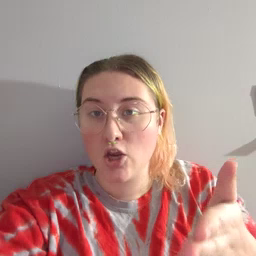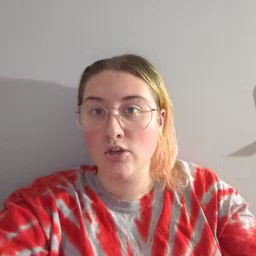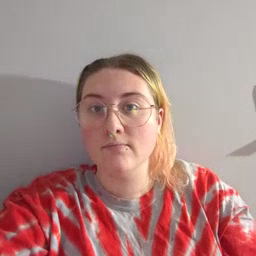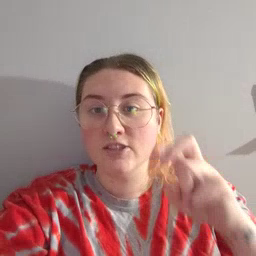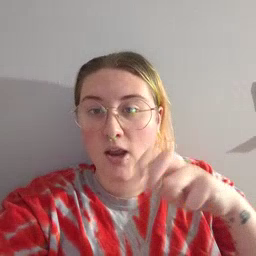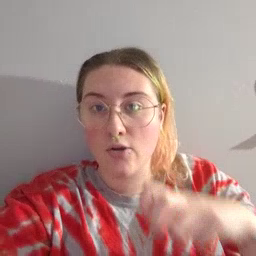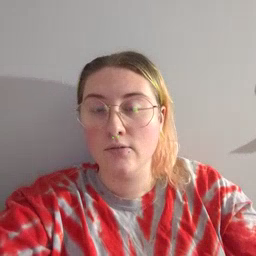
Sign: chair